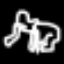
Label: frog